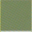
Piece: xx